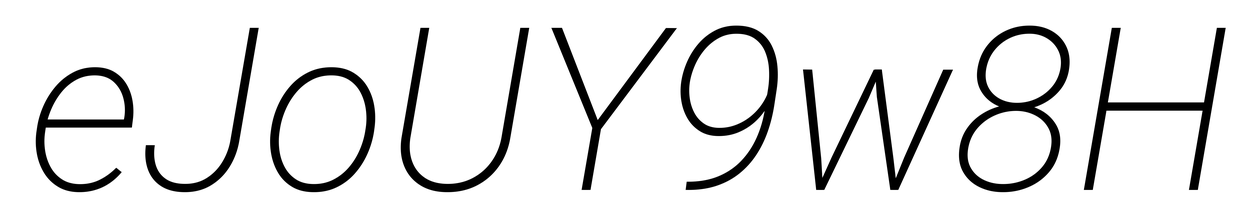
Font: Roboto-Italic_ExtraLight_Italic